Question: I've started to use the Mapping Toolbox in MATLAB for a project of mine, and below is a screenshot of what I currently have created using it.

What I'm trying to do now is remove the white box from behind the actual map, but I can't seem to figure out how to do it. I've trying setting 'Frame' to 'off' with the axesm command when first creating the map, but that doesn't do it. I've looked through the documentation to try to figure out why there's even a white background (and when I use the worldmap command the box doesn't appear), but I cannot determine why.
EDIT: I am looking to remove the white background entirely, so as to have the main contour plot surrounded by the figure's background color, which in this case is the gray.
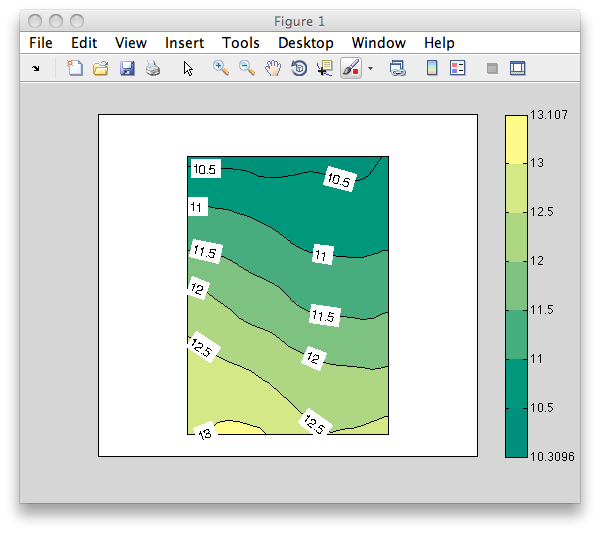
Answer: The background color of a figure is a property of that figure named 'color'.
If you set that property to the value 'none' then you will have no background.
So, the easiest way to do it is:
'''
set(gca,'color','none')
'''
Of course you can give a figure handle instead of the current axes (gca).
The more aggressive option is to set the entire axis off:
'''
axis off
'''
But this will remove the axis completely, including labels and such which might not be what you want.